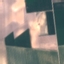
Label: AnnualCrop